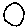
Label: circle